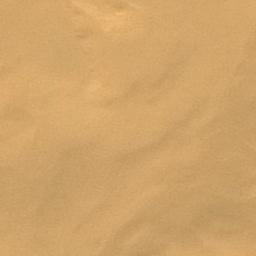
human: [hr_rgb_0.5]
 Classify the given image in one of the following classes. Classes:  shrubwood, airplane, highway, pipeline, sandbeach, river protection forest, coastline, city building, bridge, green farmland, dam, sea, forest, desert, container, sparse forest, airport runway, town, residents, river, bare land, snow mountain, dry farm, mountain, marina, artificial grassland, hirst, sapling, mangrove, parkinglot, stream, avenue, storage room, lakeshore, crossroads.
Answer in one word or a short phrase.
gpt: desert